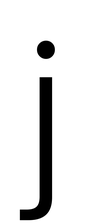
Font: Poppins-Light